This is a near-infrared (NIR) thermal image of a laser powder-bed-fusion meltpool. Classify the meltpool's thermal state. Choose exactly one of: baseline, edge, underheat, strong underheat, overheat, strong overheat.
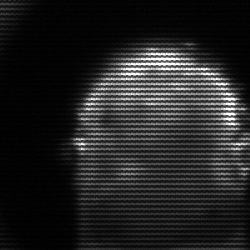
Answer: baseline